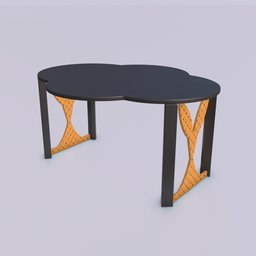
Label: furniture